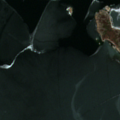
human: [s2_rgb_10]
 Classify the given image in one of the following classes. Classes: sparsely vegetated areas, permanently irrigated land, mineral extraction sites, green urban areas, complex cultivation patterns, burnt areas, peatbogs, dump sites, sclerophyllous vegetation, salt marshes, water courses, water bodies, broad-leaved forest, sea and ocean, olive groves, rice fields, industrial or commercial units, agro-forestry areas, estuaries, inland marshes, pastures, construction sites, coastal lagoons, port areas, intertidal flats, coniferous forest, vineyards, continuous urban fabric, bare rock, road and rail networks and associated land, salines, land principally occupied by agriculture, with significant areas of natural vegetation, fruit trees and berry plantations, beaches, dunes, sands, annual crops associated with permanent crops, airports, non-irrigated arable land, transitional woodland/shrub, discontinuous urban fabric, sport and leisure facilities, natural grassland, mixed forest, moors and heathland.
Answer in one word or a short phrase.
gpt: bare rock, sea and ocean